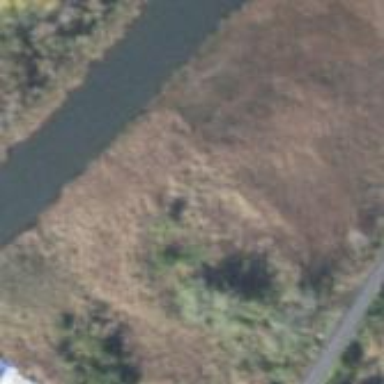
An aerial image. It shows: Beautiful wet meadow natural wetland.